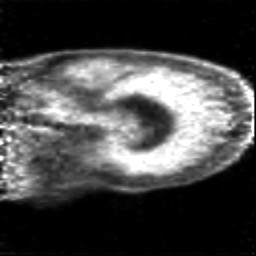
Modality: PET
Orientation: sagittal
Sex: female
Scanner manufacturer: siemens